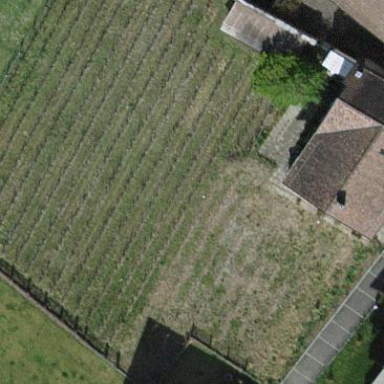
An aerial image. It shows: Vineyard with grape crops.